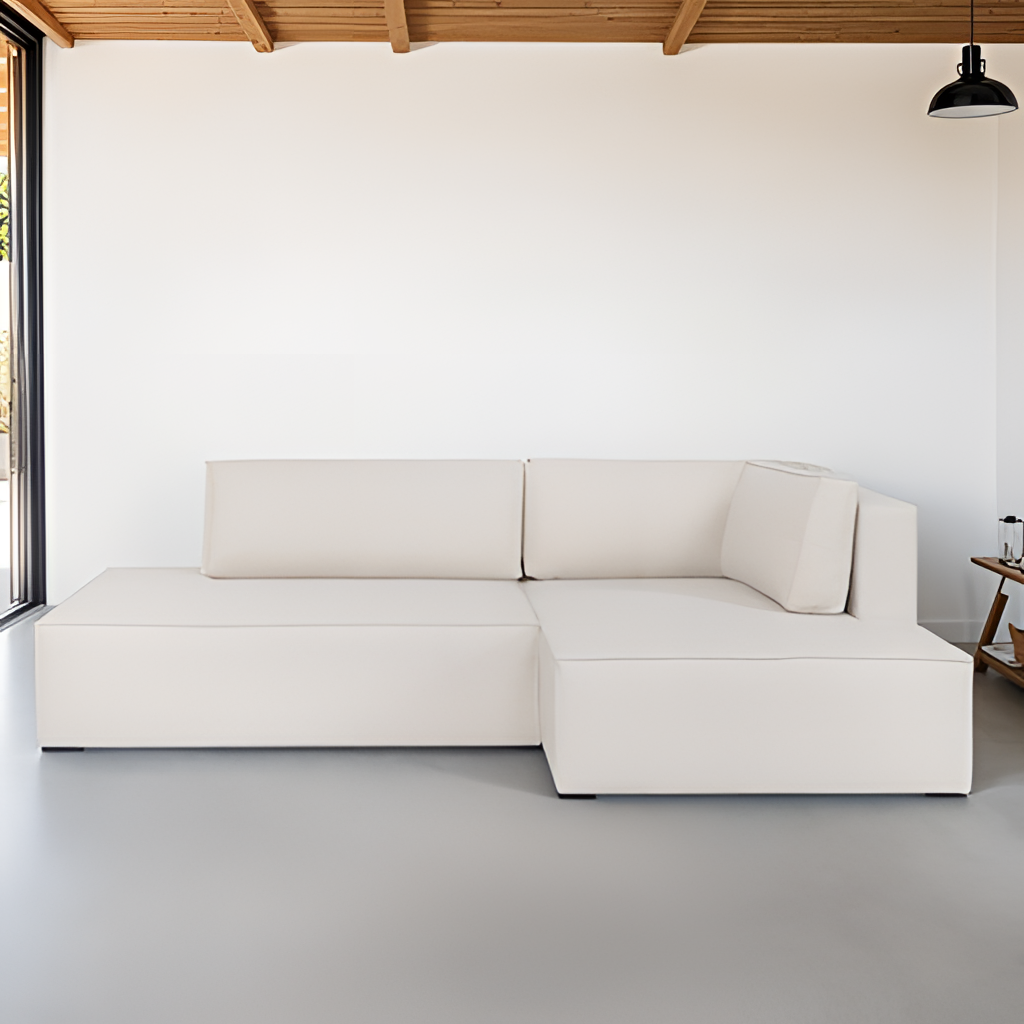
living room, beige fabric sectional sofa, minimalist, concrete flooring, with smooth pattern, paint wallpaper, with solid pattern